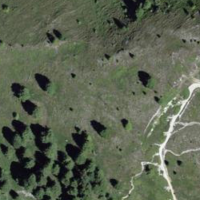
EUNIS habitat code: 43
Species observed at this site:
Jacobaea incana
Stauroderus scalaris
Chamaenerion angustifolium